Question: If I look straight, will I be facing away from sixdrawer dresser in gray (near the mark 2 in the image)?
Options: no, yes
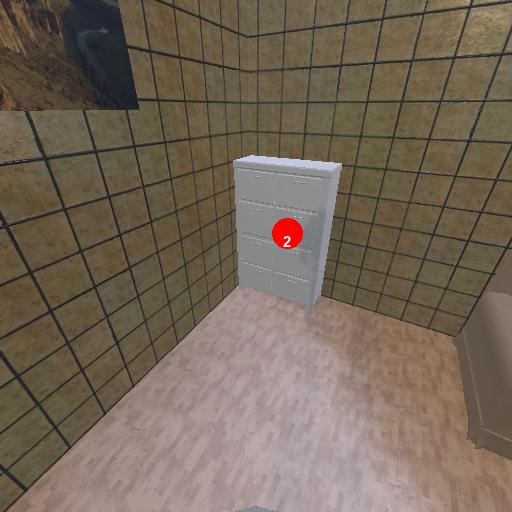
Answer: no